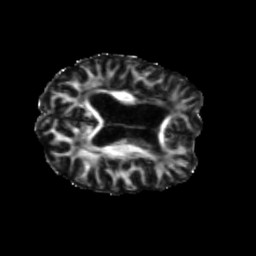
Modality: FA
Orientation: axial
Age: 63
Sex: female
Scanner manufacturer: siemens
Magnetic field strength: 3 T
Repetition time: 5.25 s
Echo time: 0.08 s